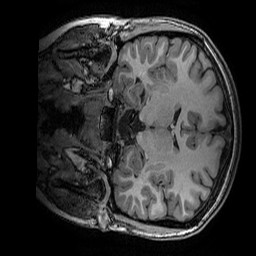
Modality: T1w
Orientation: coronal
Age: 19
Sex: female
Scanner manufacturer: ge
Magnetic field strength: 3 T
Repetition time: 0.007 s
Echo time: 0.00342 s